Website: crate-barrel
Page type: billing-address
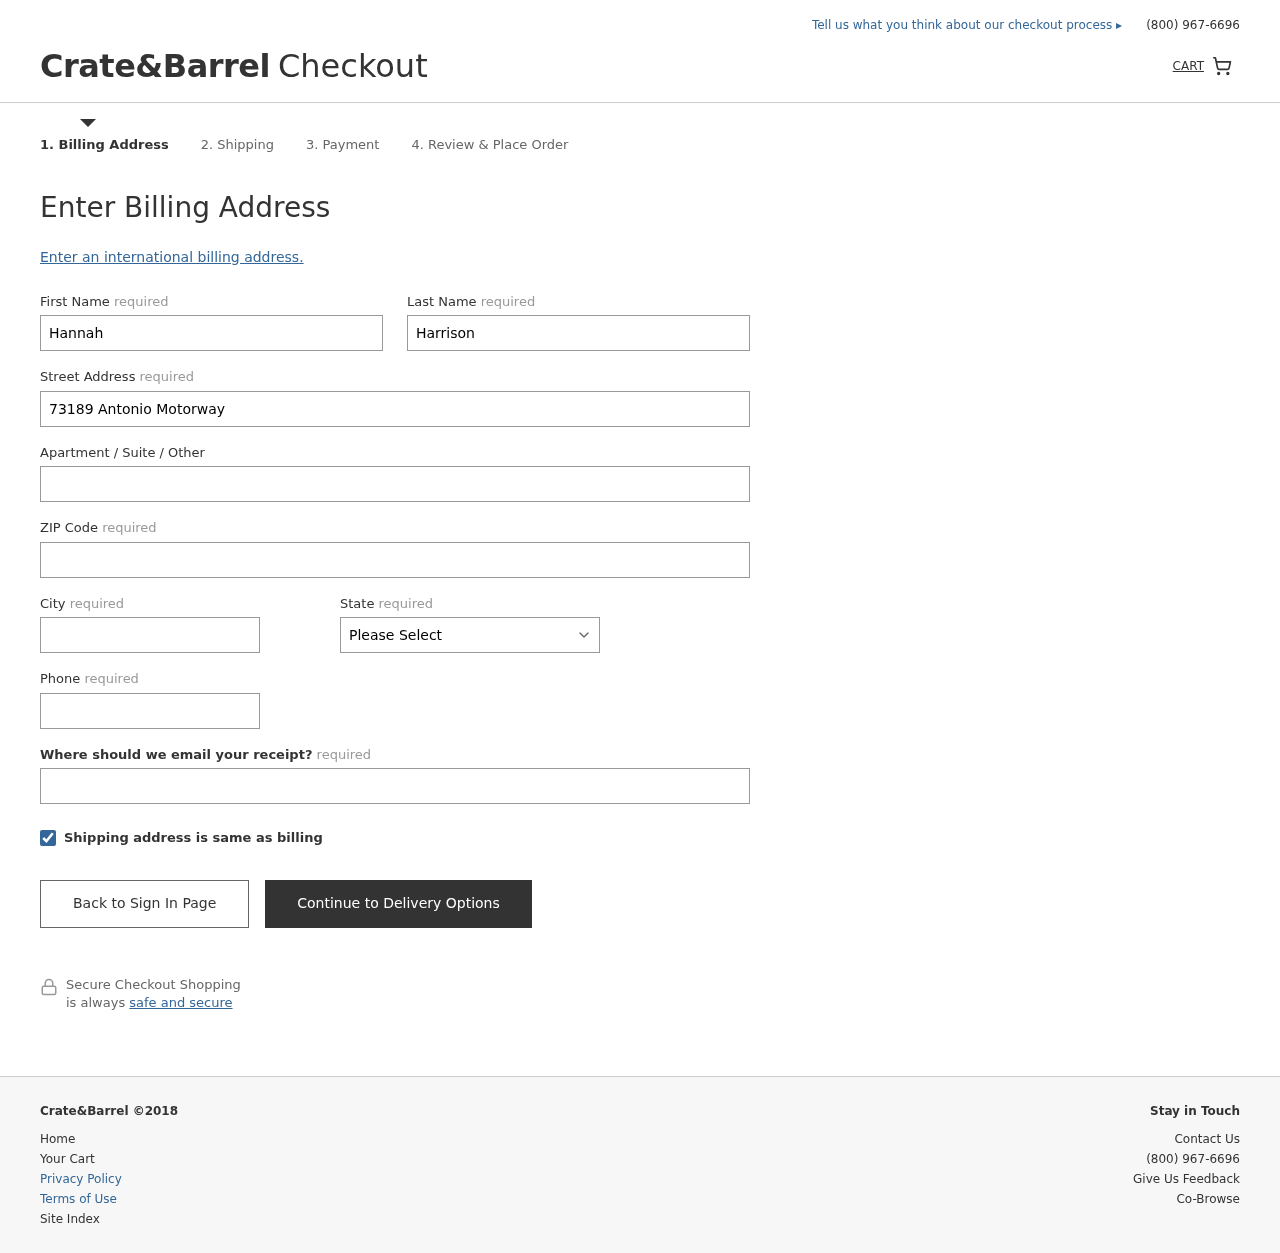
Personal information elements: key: PII_STATE
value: MP
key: PII_FIRSTNAME
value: Hannah
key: PII_LASTNAME
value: Harrison
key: PII_STREET
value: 73189 Antonio Motorway
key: PII_POSTCODE
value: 90085
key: PII_CITY
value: Carolburgh
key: PII_PHONE
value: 8466998782
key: PII_EMAIL
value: hannah.harrison@gmail.com